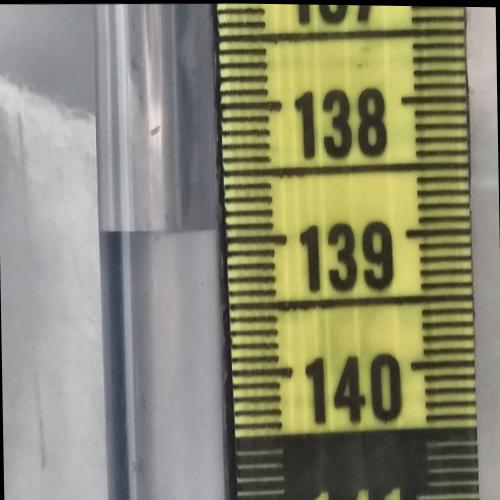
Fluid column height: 138.9 cm